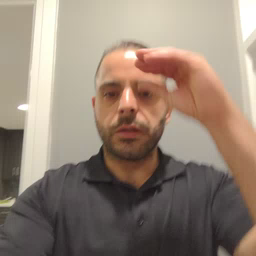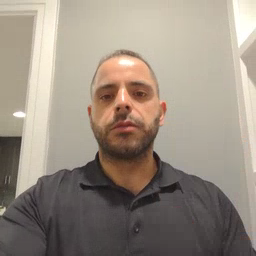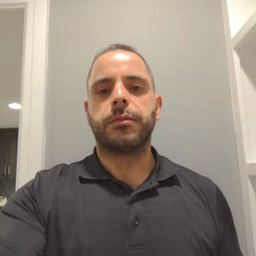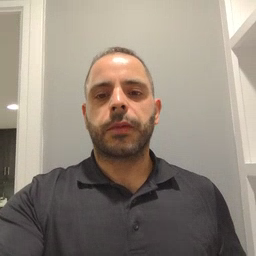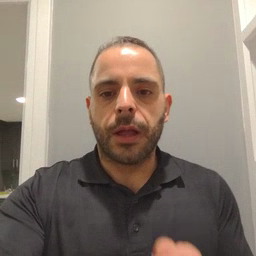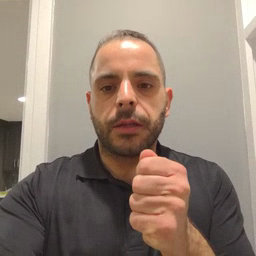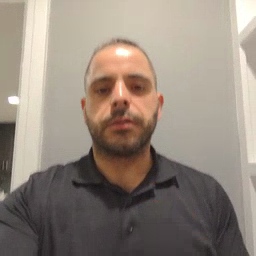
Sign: hide